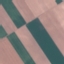
Land use / land cover: AnnualCrop